Question: I want to add SVG-overlays to a leaflet map. I add a SVG-container to the overlay pane where I append my SVGs. This works however my SVG-container keeps scrolling with the map. To display my SVGs properly I want the container to always span over my current view of the map (from the top-left to the bottom-right of my current map view).

How can I reset the origin of the svg-container to the top-left of my current map view?
This is my code snippet, it shows the directive for the SVG-overlay. I am using the leaflet-angular-directive:
'''
angular.module('app')
.directive('cluster', ['lodash', function() {
return {
link: function(scope, element, attrs, leafletController) {
scope.$watch('cluster', function(newCluster, oldCluster) {
leafletController.getMap()
.then(function(map) {
return scope.render(newCluster, map);
});
});
scope.render = function(cluster, map) {
var overlayPane = d3.select(map.getPanes().overlayPane);
var svg = overlayPane.append("svg").attr("class", "leaflet-zoom-hide cluster");
var g = svg.append("g");
// append features (circles) to g
// ...
map.on("viewreset", update);
update();
function update() {
// update svg
svg.attr("width", map.getSize().x);
svg.attr("height", map.getSize().y);
// update features
// ...
}
};
}
};
}]);
'''
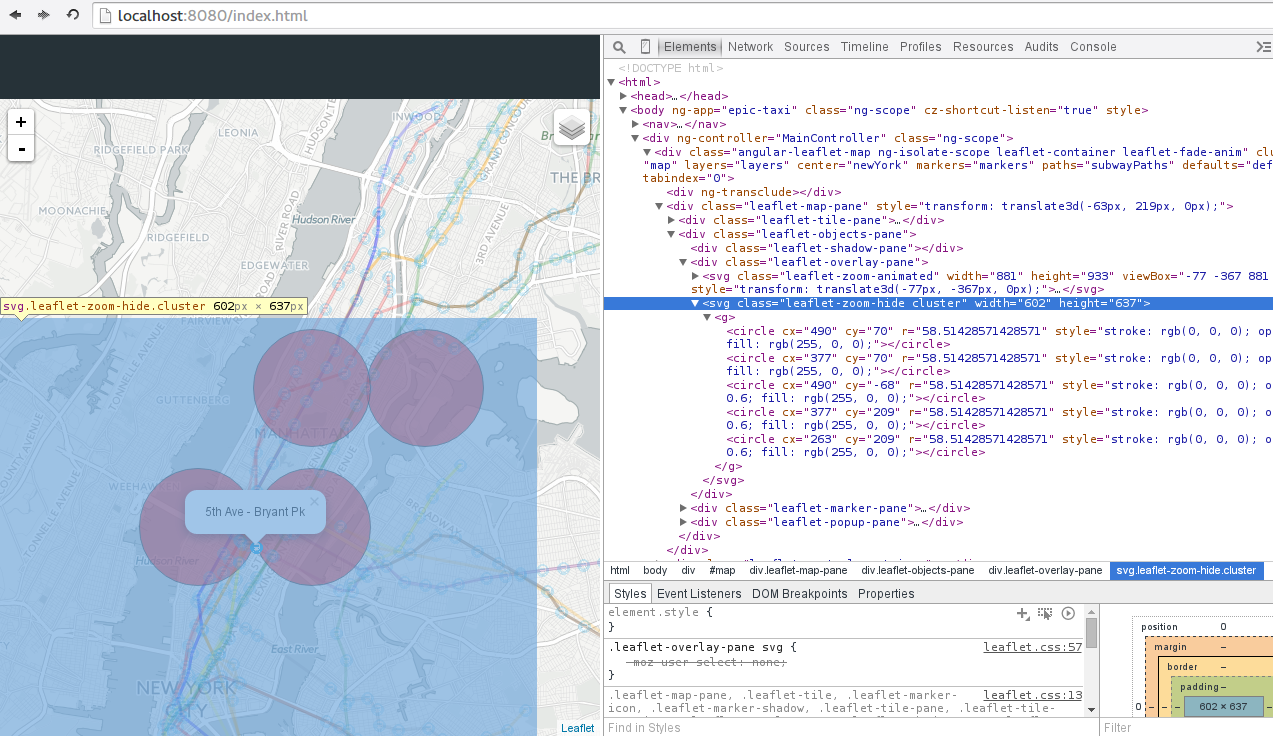
Answer: This is how I fixed it:
The size of the svg container is the bounds of all circles. You also have to include the radius of your circles as offset since the bounds of a circle depends on its center.
'''
/* Update size and scaling of svgs on mapchange */
function update() {
var bounds = getBounds(features);
var offset = 20 / 1400 * Math.pow(2, map.getZoom());
var width = Math.abs((bounds.max[0] - bounds.min[0]) + 2 * radius);
var height = Math.abs((bounds.max[1] - bounds.min[1]) + 2 * radius);
var left = bounds.min[0] - radius;
var top = bounds.min[1] - radius;
svg.attr('width', width).attr('height', height)
.style("left", left + 'px')
.style("top", top + 'px');
g .attr("transform", "translate(" + -bounds.min[0] + "," + -bounds.min[1] + ")");
g.selectAll('circle')
.attr("cx", function(d) { return map.latLngToLayerPoint(d.LatLng).x + radius; })
.attr("cy", function(d) { return map.latLngToLayerPoint(d.LatLng).y + radius;})
.attr("r", radius);
}
/* Get the min and max bounds of all features */
function getBounds(features) {
var bounds = { min: [999, 999], max: [-999, -999] };
_.each(features, function(element) {
var point = map.latLngToLayerPoint(element.LatLng);
bounds.min[0] = Math.min(bounds.min[0], point.x);
bounds.min[1] = Math.min(bounds.min[1], point.y);
bounds.max[0] = Math.max(bounds.max[0], point.x);
bounds.max[1] = Math.max(bounds.max[1], point.y);
});
return bounds;
}
'''